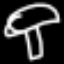
Label: mushroom